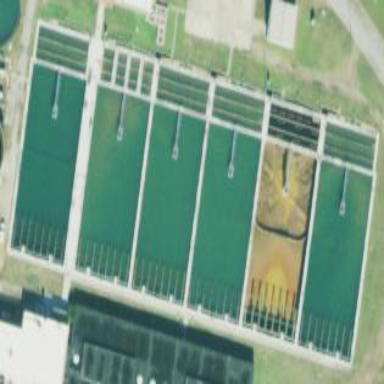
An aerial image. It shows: Body of wastewater.